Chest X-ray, PA view. Patient: 57 years old, sex F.
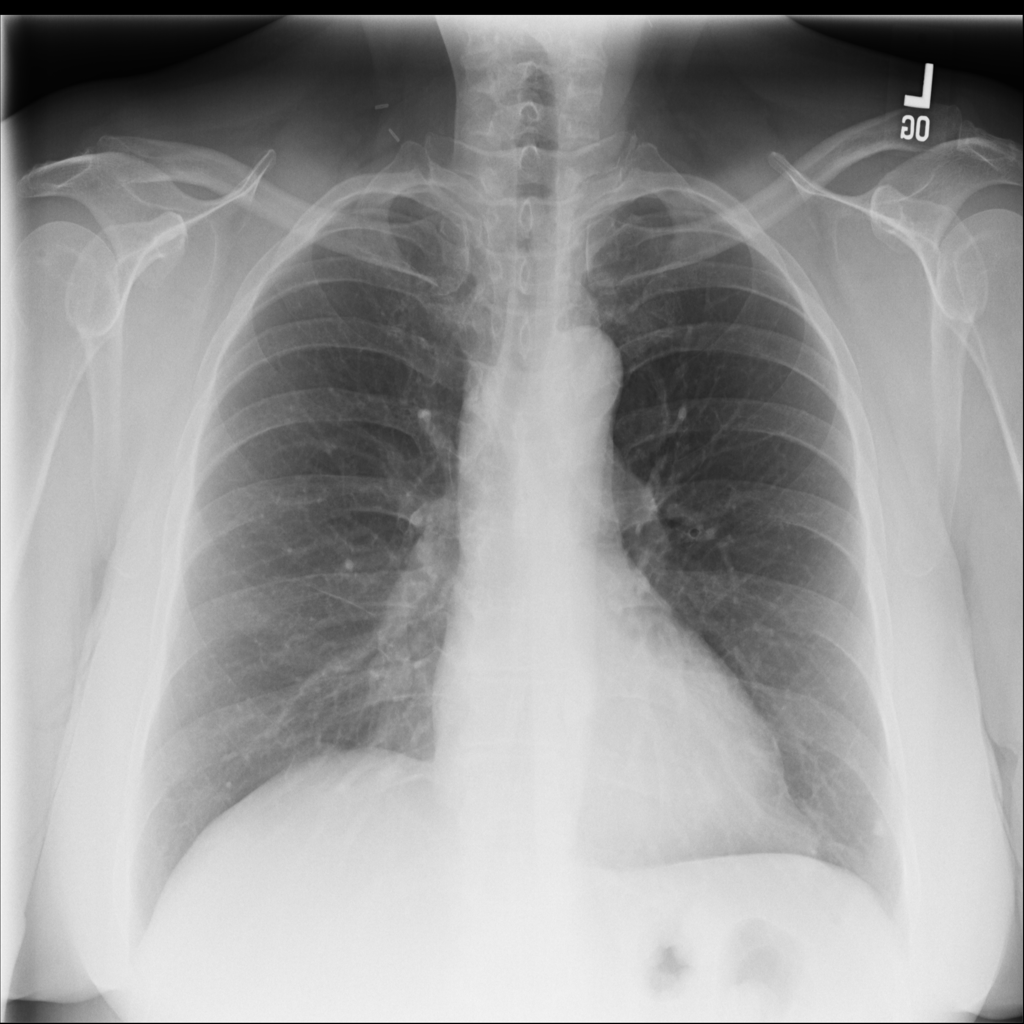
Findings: No Finding